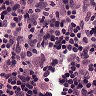
Metastatic tissue present: no